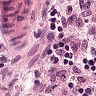
Metastatic tissue present: no